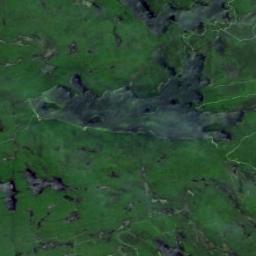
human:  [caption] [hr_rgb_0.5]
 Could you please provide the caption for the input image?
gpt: There are many green plants on the wetlands .

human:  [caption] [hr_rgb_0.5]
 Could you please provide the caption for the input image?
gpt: The surface of the lake in a wetland is covered with a large dense dark green and light green mixed plants .

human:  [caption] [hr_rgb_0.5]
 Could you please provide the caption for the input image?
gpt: The wetland consists of bare land and green plants .

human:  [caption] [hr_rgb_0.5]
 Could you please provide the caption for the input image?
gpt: There are a few lakes and a meandering river in this wetland .

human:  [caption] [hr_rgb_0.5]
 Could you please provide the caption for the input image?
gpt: There are many green areas and some water areas on the wetland .